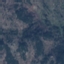
Land use / land cover: HerbaceousVegetation